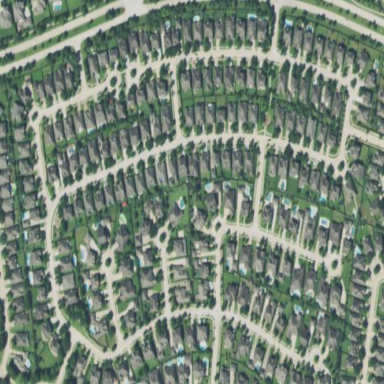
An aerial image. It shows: Residential neighbourhood.